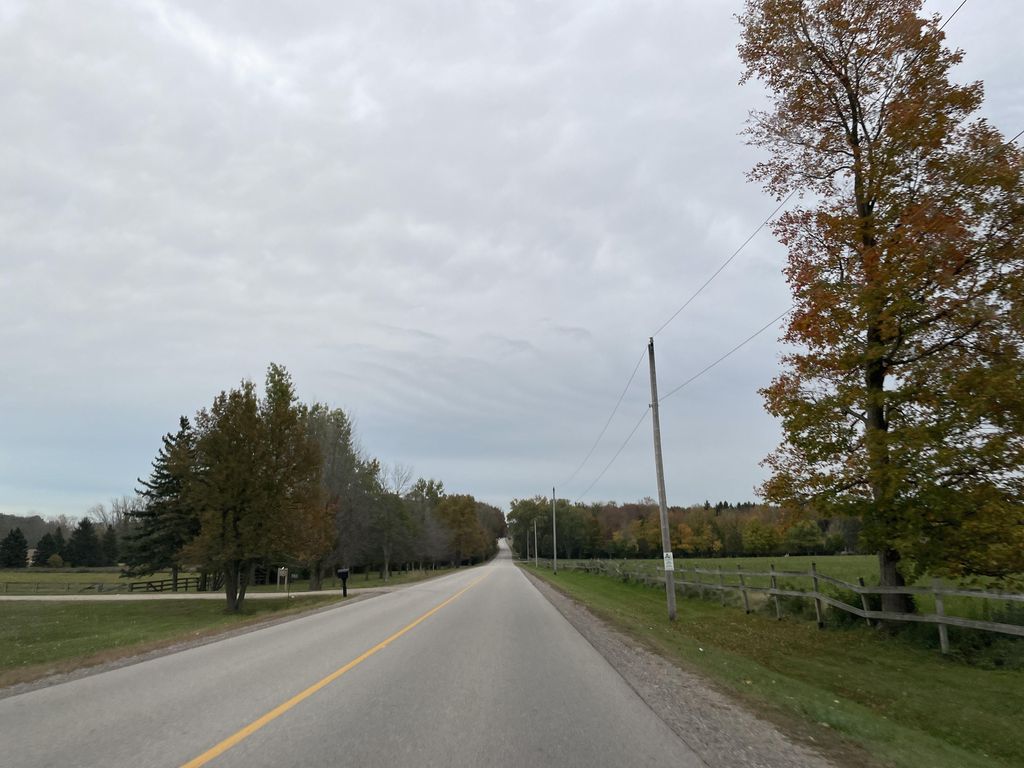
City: kitchener-waterloo